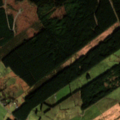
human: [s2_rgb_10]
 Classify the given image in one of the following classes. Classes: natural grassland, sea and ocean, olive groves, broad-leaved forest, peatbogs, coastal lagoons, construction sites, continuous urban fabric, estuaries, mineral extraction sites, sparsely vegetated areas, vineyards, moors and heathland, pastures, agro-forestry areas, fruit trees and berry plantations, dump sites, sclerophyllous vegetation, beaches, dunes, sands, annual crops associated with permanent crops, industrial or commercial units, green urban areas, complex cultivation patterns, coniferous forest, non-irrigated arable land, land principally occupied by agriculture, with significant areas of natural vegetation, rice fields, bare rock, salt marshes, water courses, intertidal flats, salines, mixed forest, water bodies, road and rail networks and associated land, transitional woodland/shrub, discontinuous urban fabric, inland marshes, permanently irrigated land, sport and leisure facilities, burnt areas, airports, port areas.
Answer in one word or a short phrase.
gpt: land principally occupied by agriculture, with significant areas of natural vegetation, coniferous forest